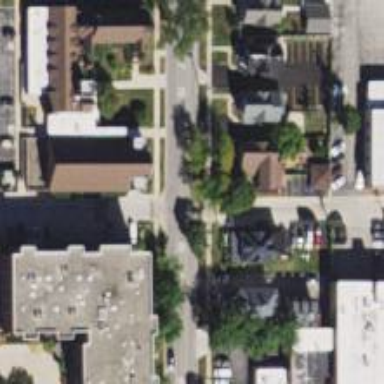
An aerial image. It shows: Alley classified as service road.